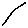
Label: line